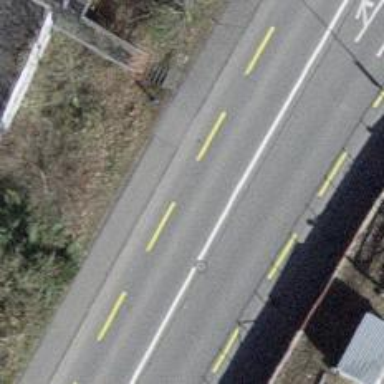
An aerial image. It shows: Primary highway with asphalt surface and designated cycle lane.